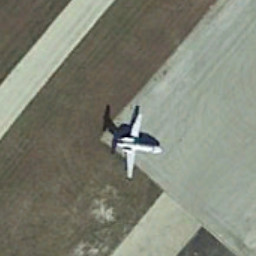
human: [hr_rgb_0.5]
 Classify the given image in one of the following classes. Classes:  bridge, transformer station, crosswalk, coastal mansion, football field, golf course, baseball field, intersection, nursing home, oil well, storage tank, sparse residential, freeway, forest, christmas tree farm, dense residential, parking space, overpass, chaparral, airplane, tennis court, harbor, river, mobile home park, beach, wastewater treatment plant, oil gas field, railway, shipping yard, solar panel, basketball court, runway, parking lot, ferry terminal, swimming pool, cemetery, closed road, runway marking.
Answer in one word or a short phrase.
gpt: airplane